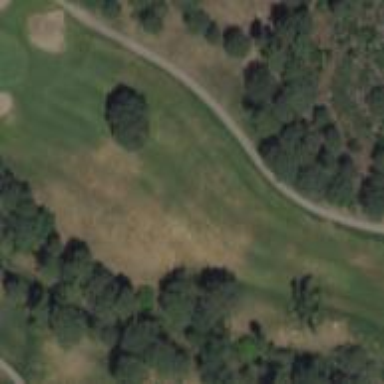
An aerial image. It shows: View of golf hole.